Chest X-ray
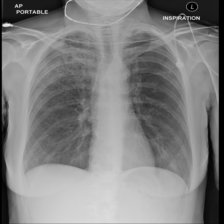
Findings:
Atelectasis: negative
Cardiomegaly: negative
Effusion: negative
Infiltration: negative
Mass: negative
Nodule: negative
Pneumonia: negative
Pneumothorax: negative
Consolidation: negative
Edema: negative
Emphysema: negative
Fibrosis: negative
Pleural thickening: negative
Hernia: negative